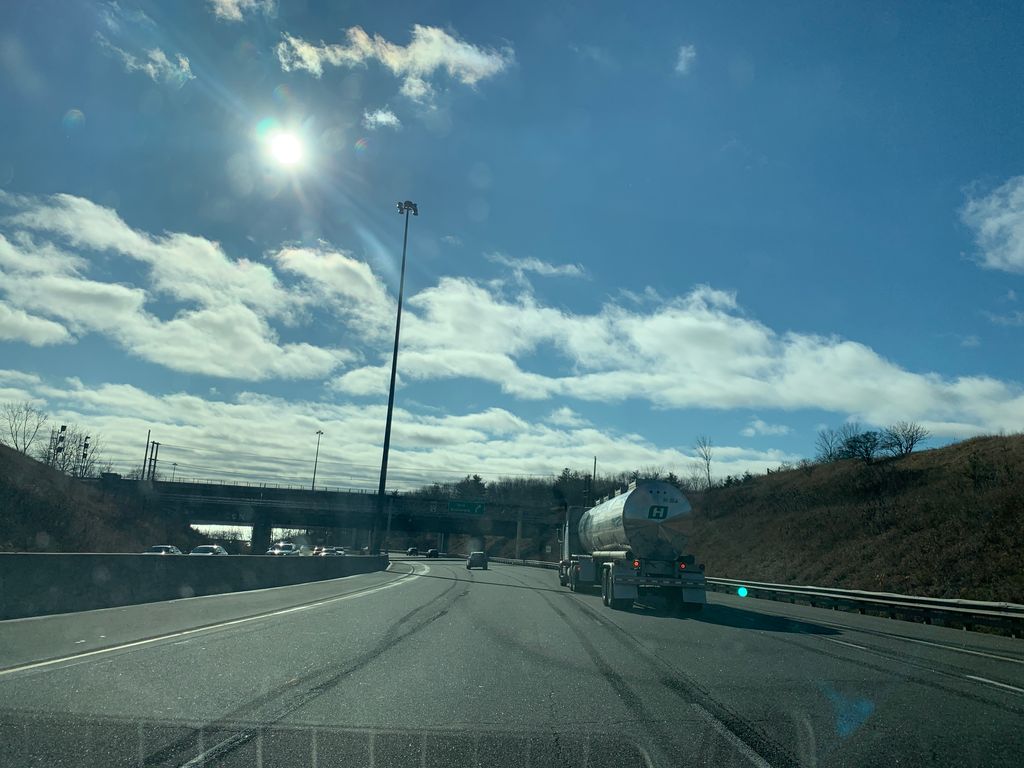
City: hamilton